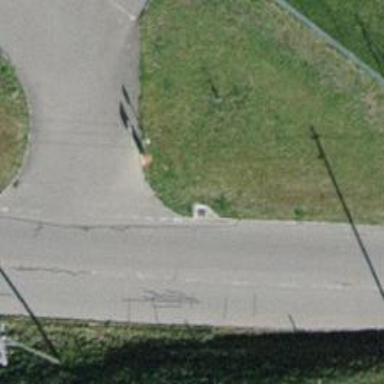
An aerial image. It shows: Bus stop with platform for public transport.